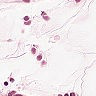
Metastatic tissue present: no